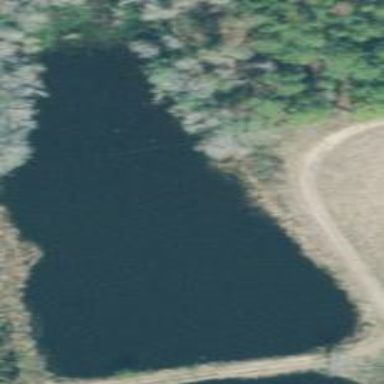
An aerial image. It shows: Reservoir of water.